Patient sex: M
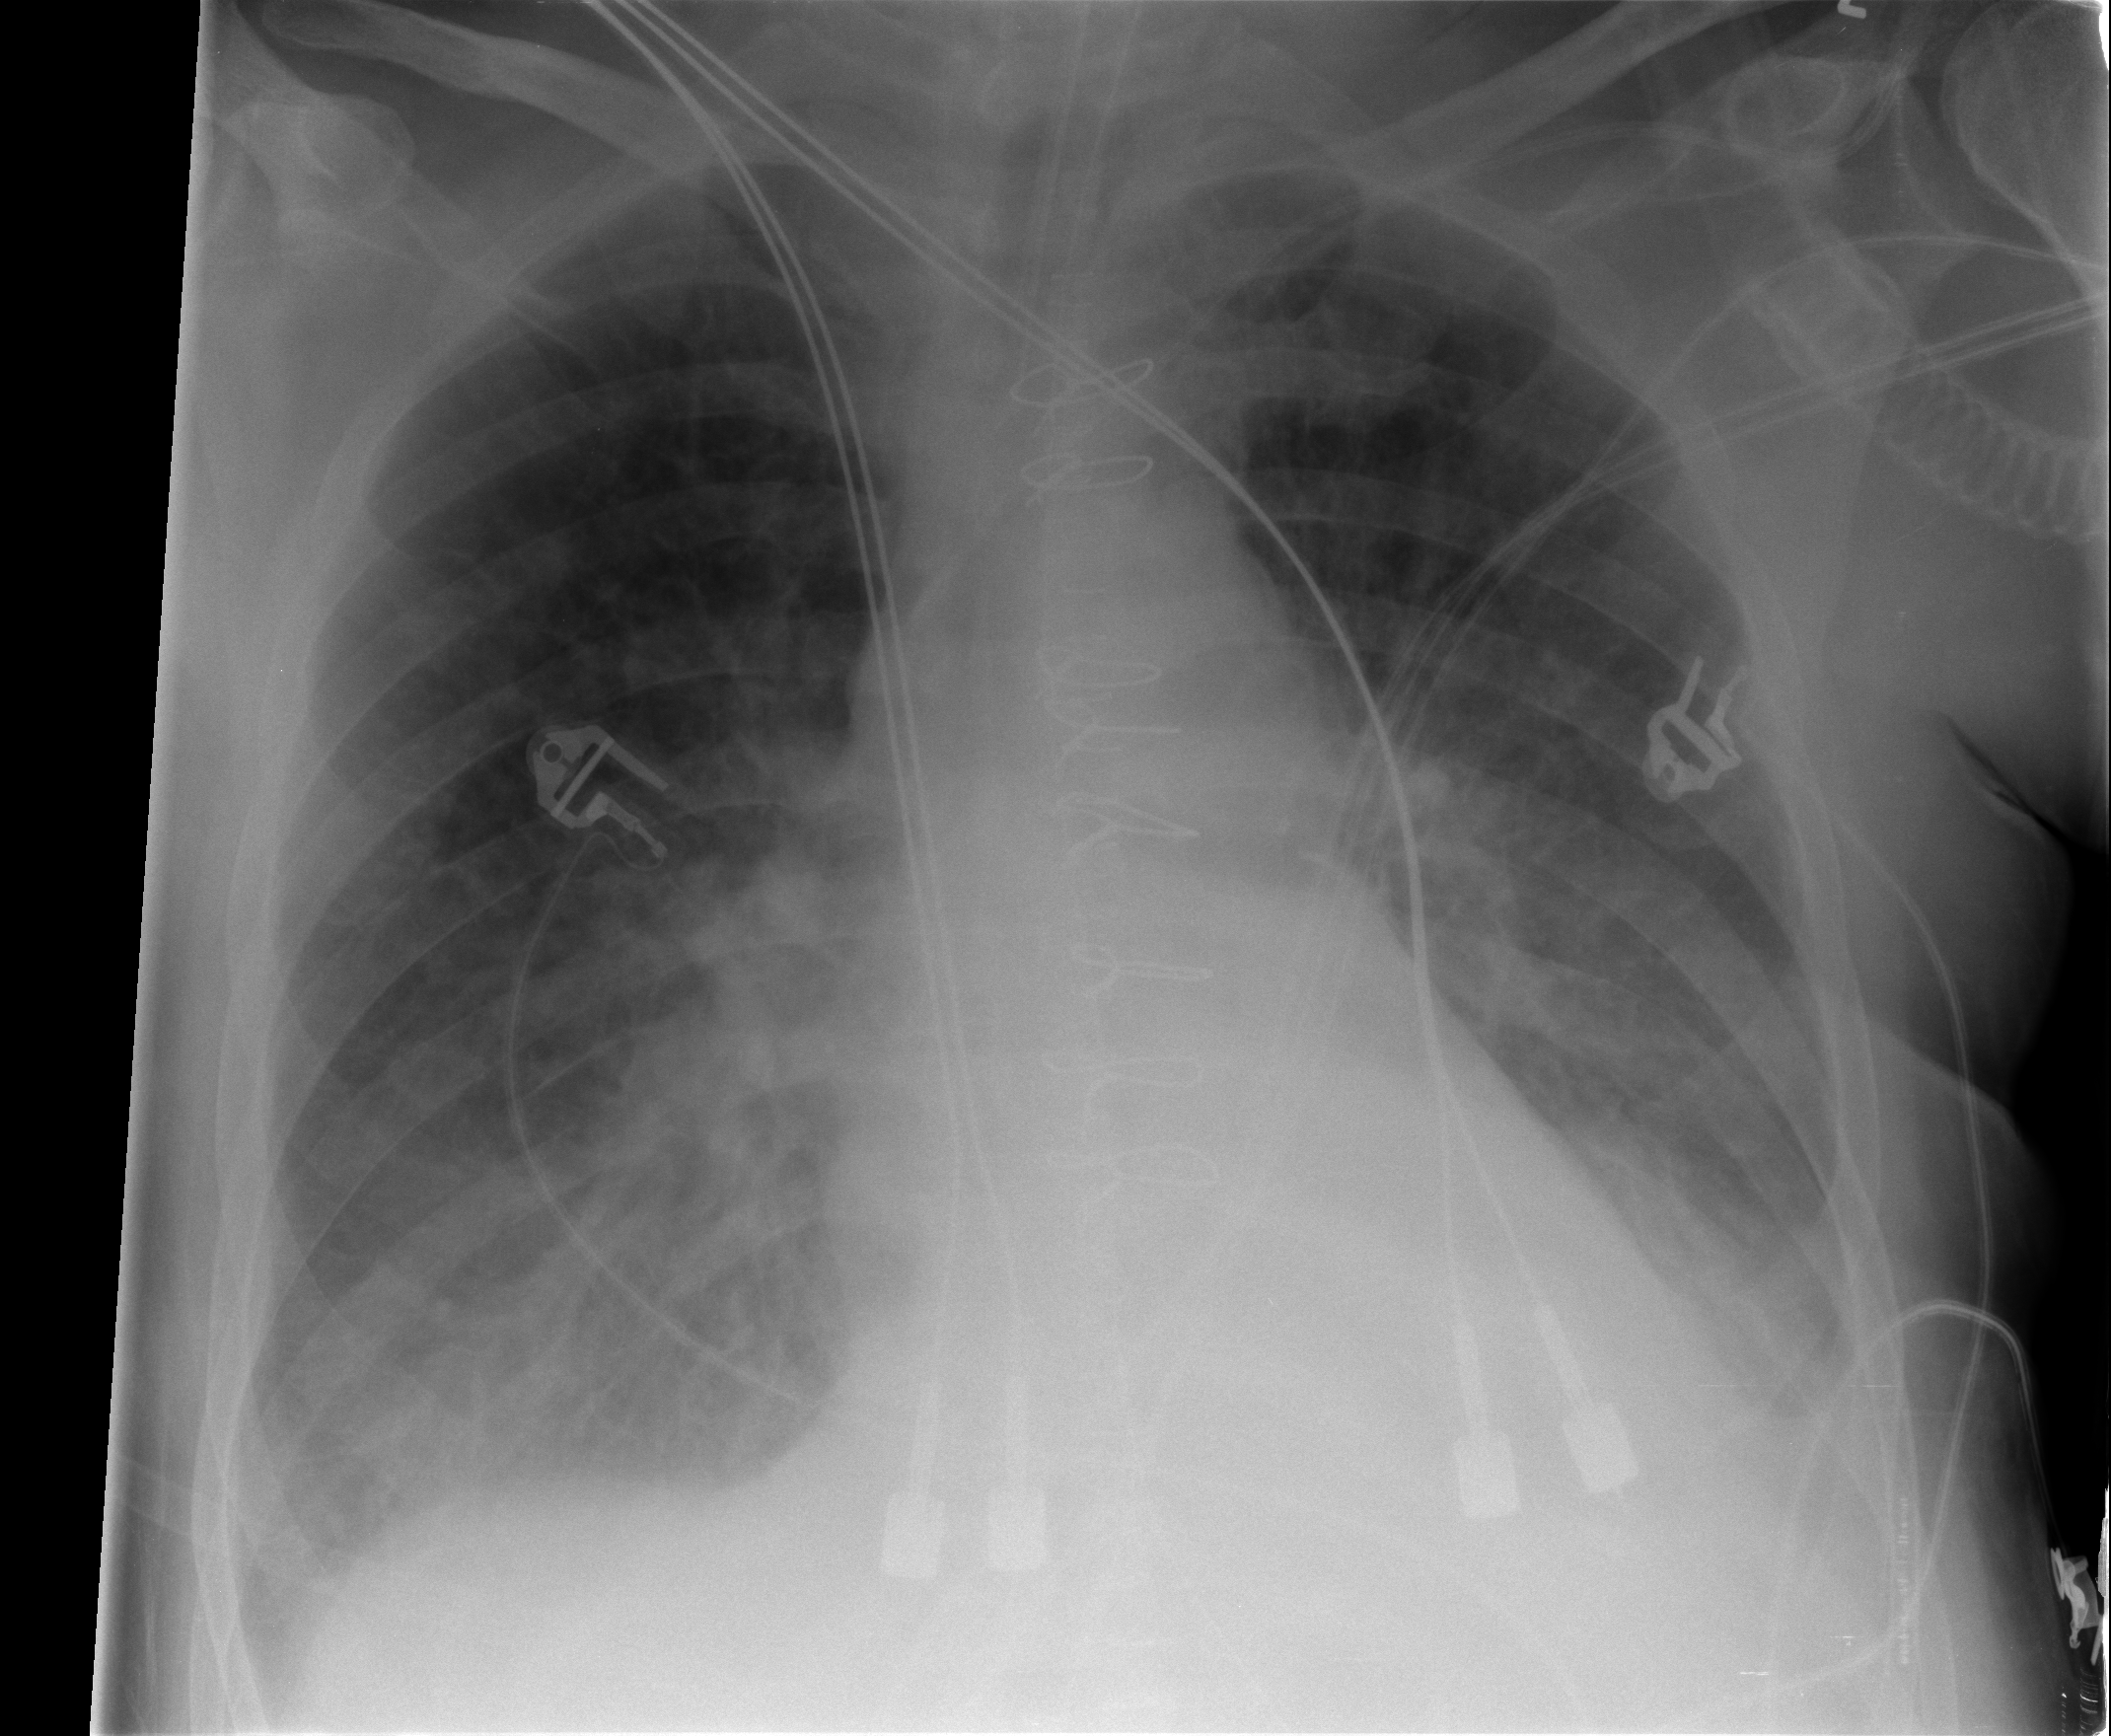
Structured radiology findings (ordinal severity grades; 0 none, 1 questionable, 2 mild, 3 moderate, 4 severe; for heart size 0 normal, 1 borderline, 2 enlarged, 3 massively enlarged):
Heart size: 1
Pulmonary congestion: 2
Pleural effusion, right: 1
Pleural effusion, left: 2
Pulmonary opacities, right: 1
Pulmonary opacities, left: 1
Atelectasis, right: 2
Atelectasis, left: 2